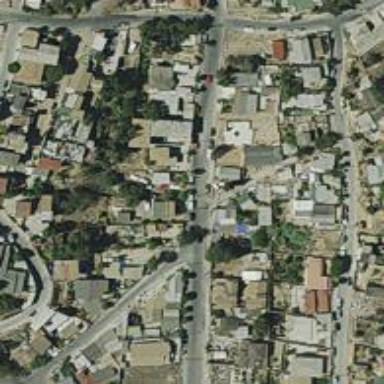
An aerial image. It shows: Residential road.